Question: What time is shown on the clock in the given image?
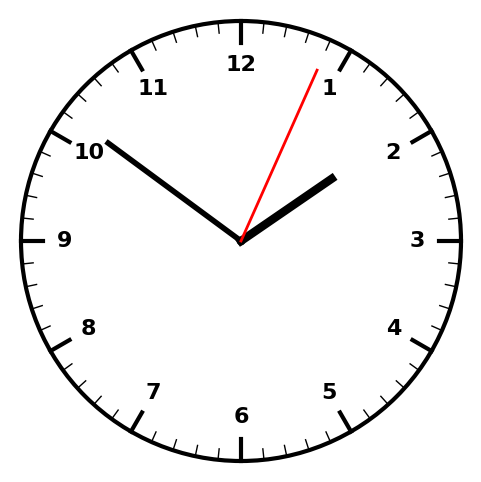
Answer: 01:51:04